Question: What is the reading of this measurement?
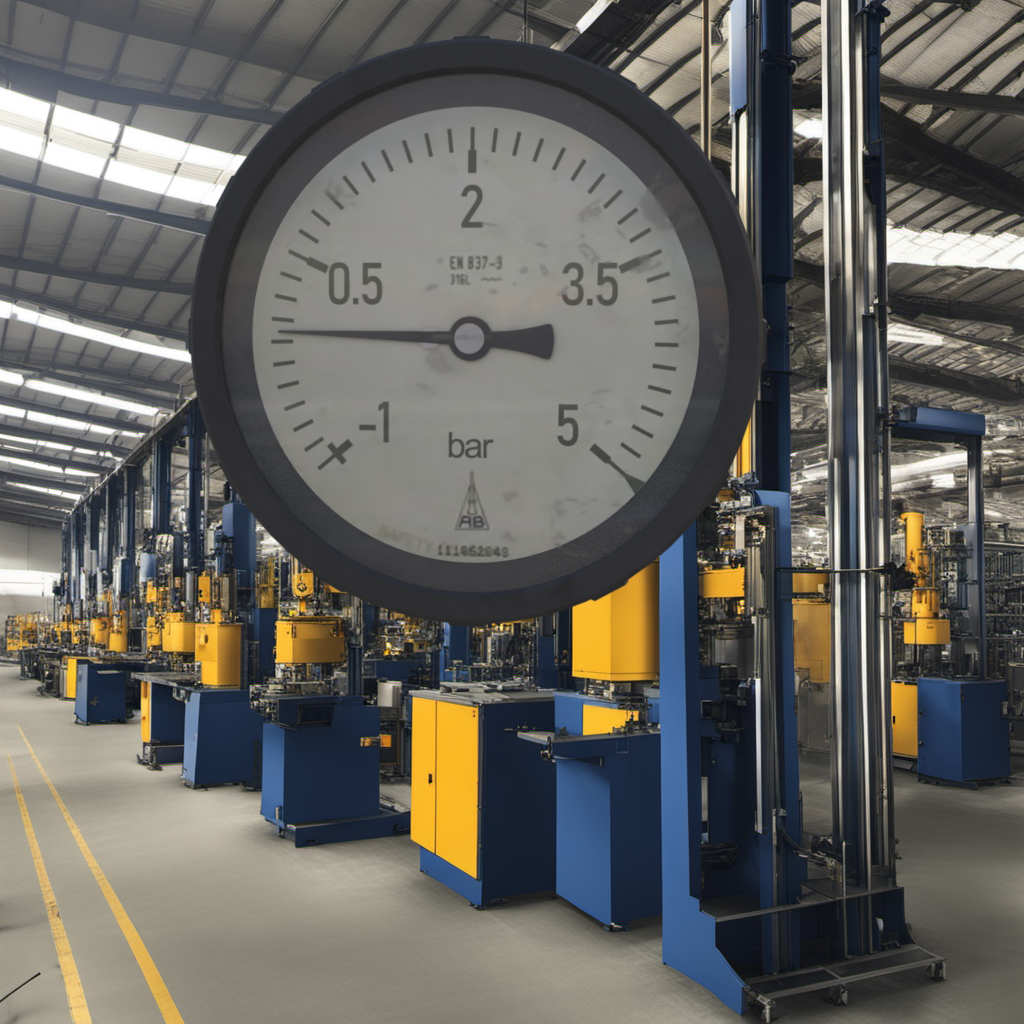
Answer: The result is -0.05
Question: What is the range of this measurement?
Answer: The range is from -1 to 5
Question: What is the minimum and maximum value of this measurement?
Answer: The minimum value is -1 and the maximum value is 5